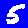
Digit: 5